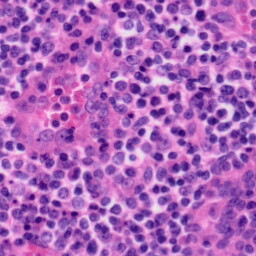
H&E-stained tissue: Tonsil